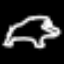
Label: frog